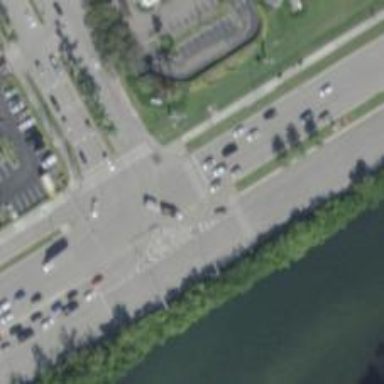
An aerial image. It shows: Traffic island located on footway.